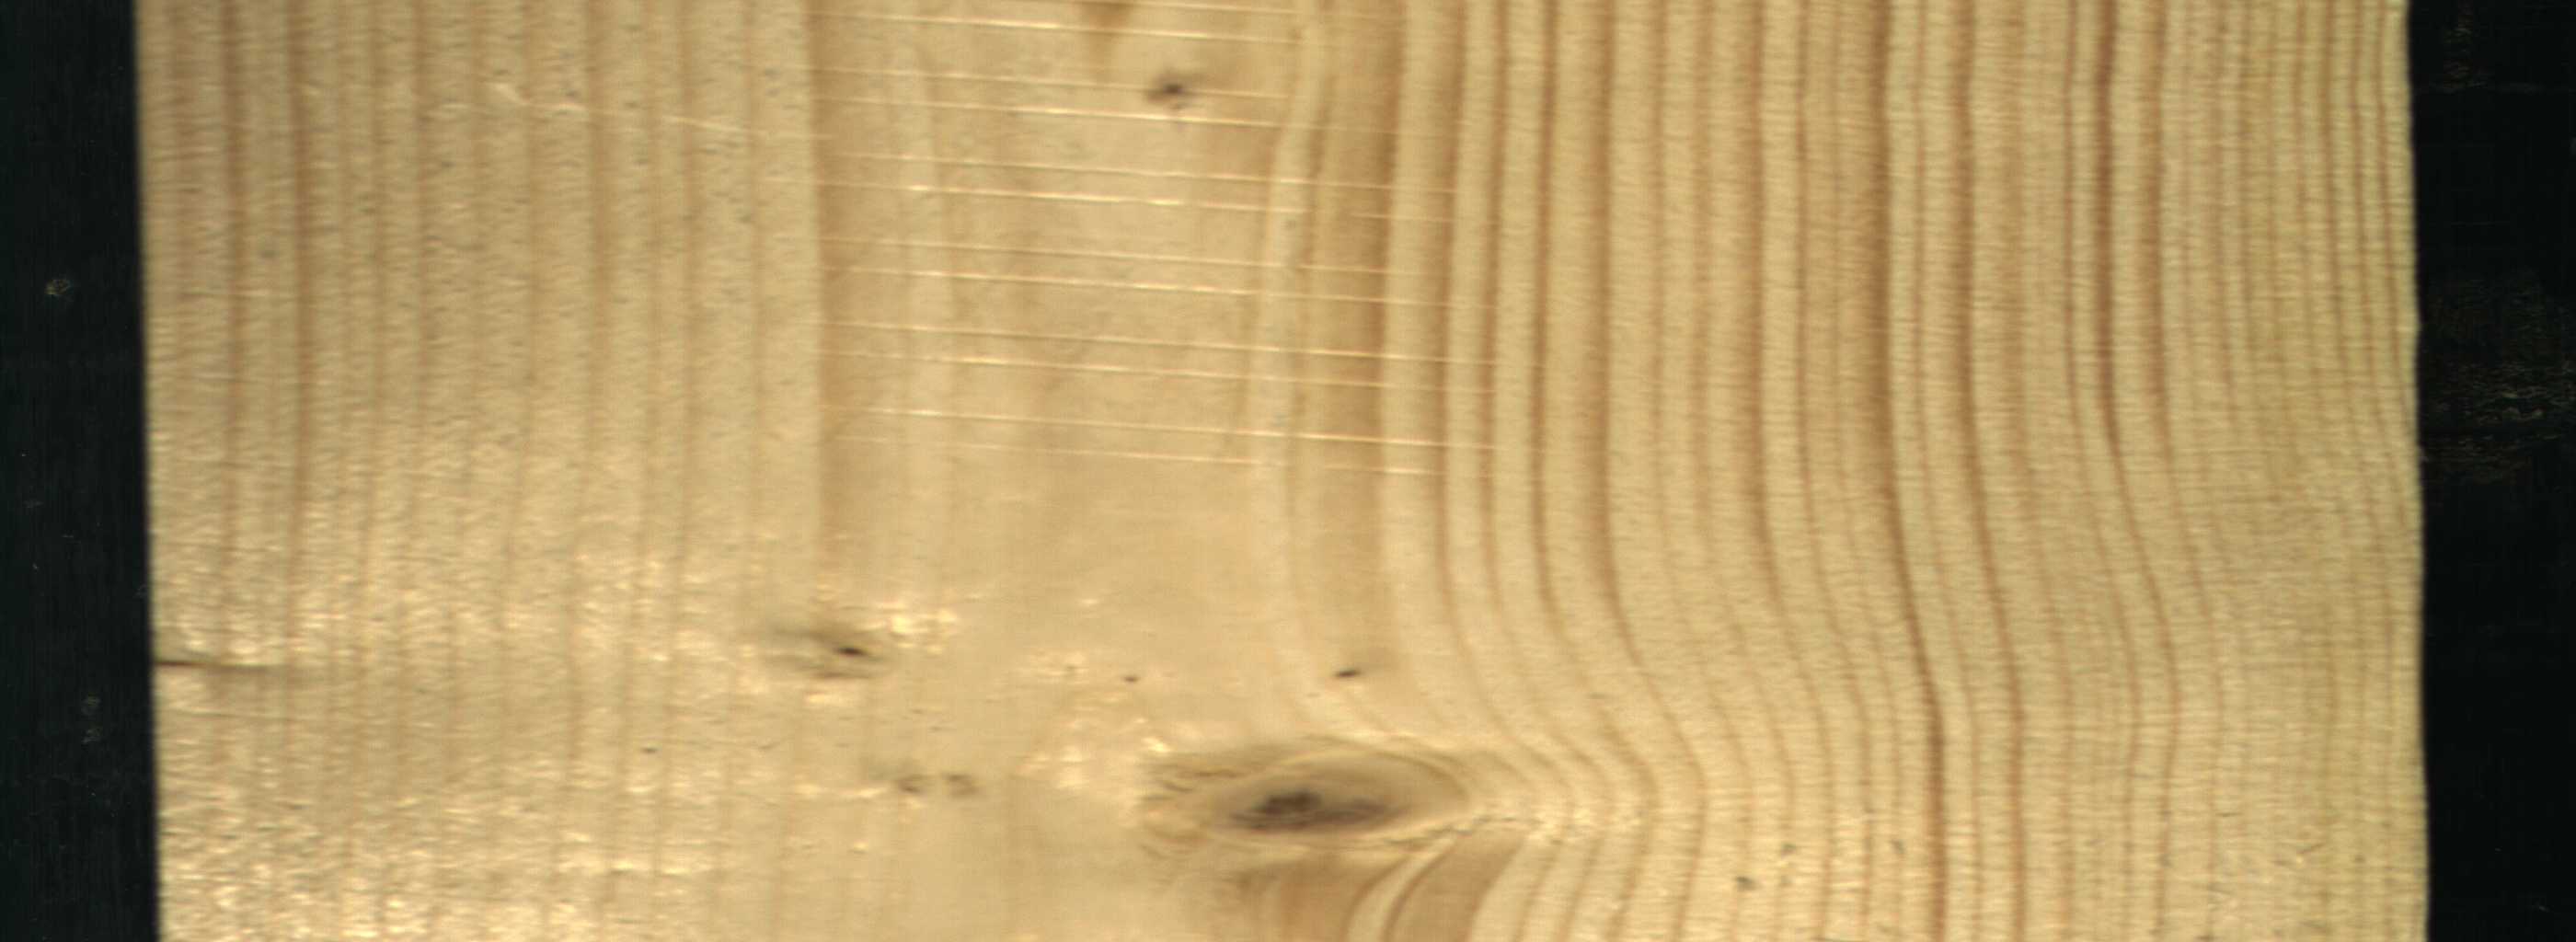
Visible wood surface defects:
Live_Knot
Live_Knot
Live_Knot
Live_Knot